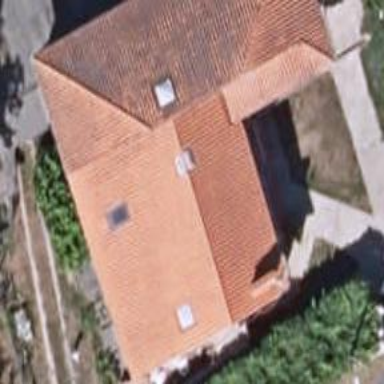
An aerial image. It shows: Simple house.